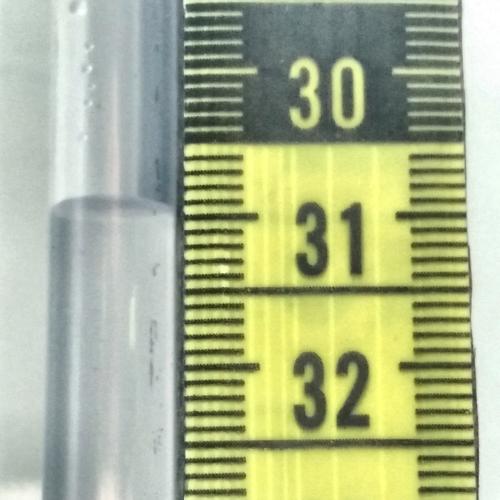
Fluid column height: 30.9 cm